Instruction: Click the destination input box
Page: home
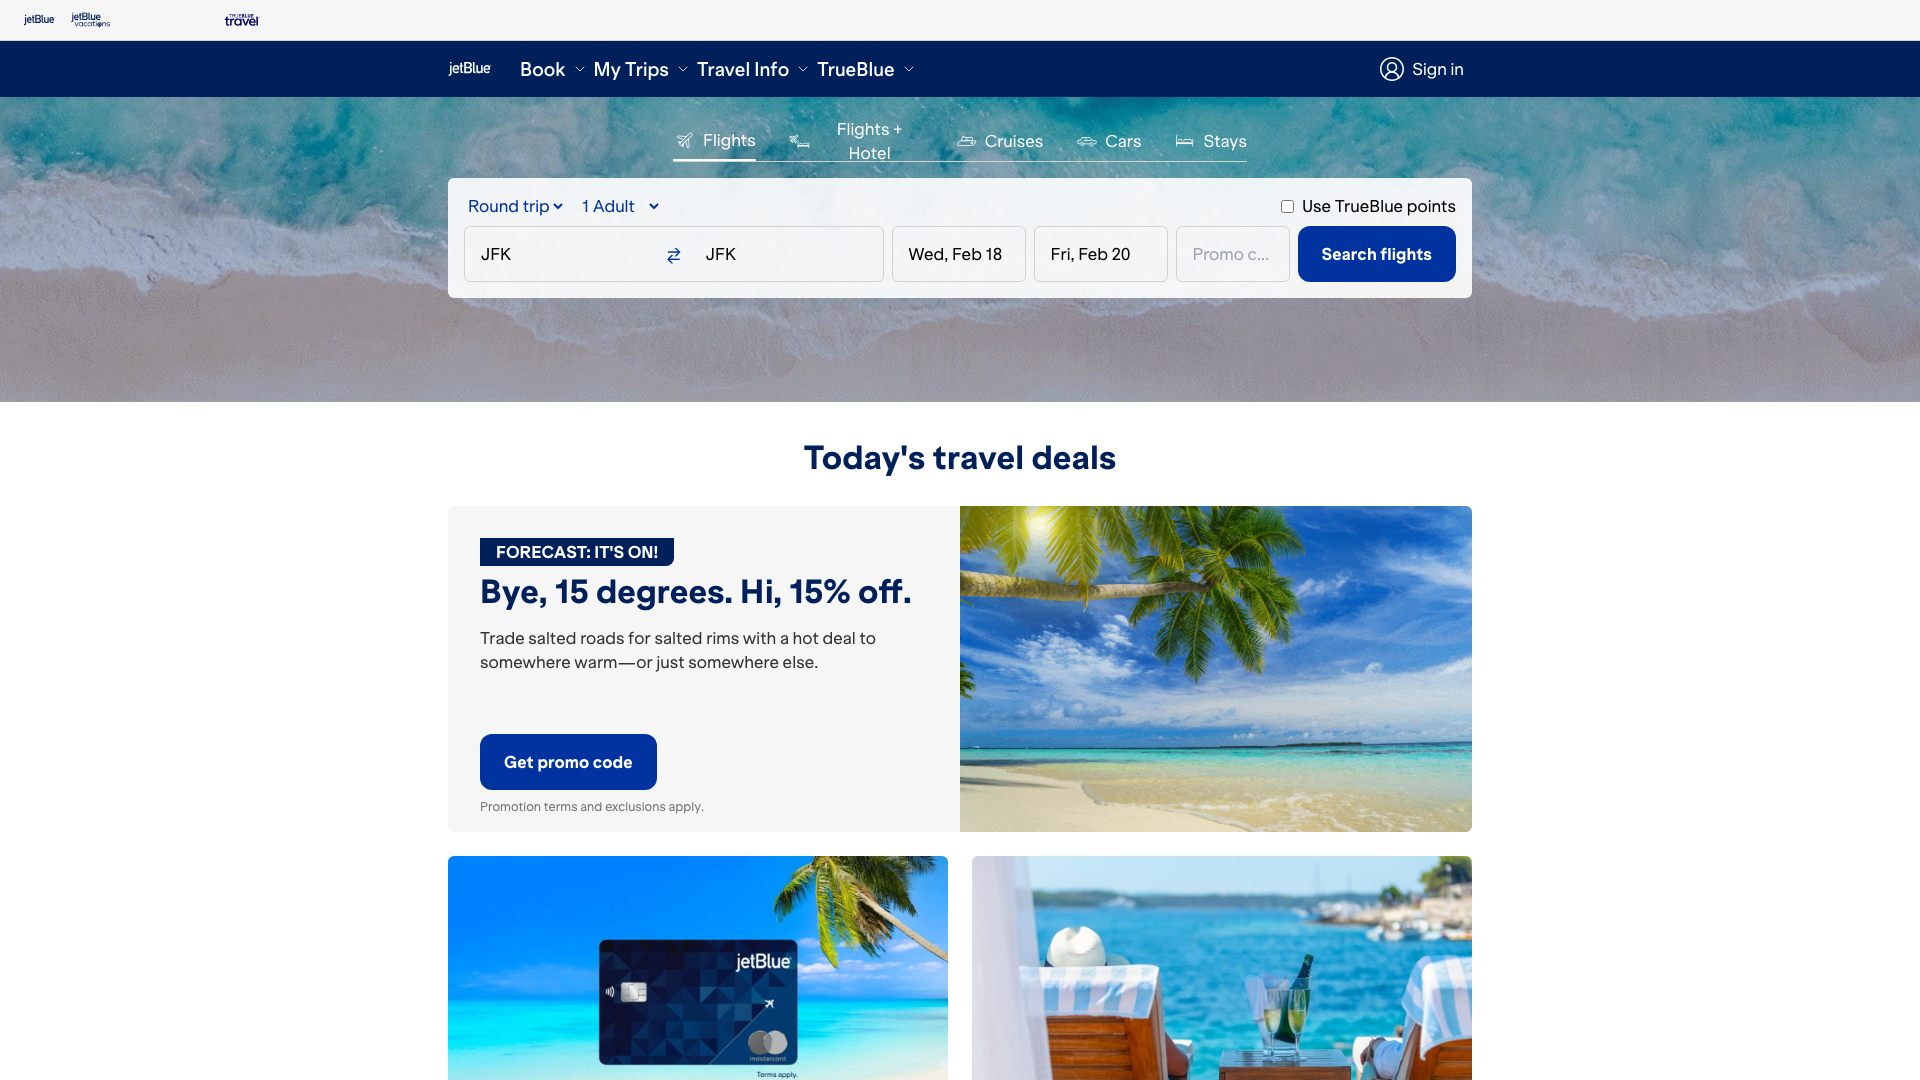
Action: click